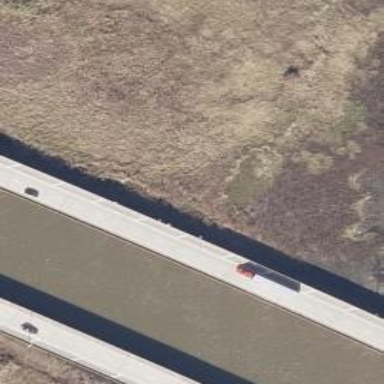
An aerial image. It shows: Bridge over motorway.